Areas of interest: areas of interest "Park and greenspace"
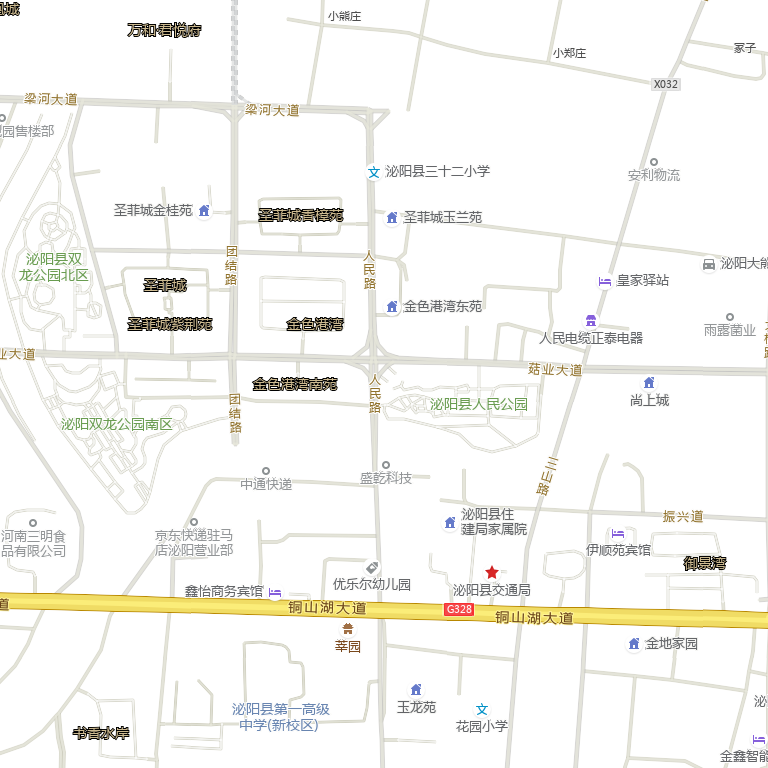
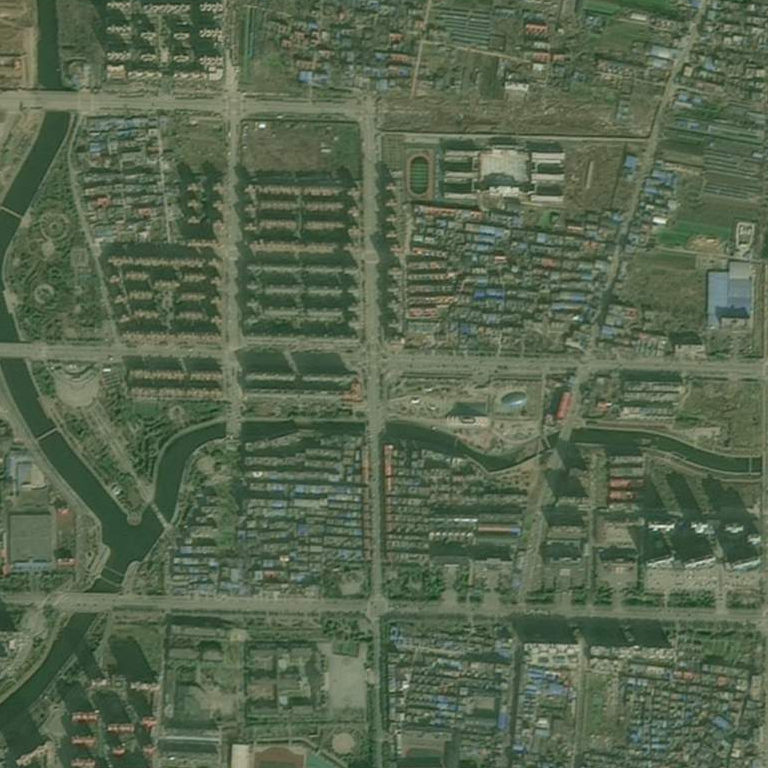